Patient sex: F
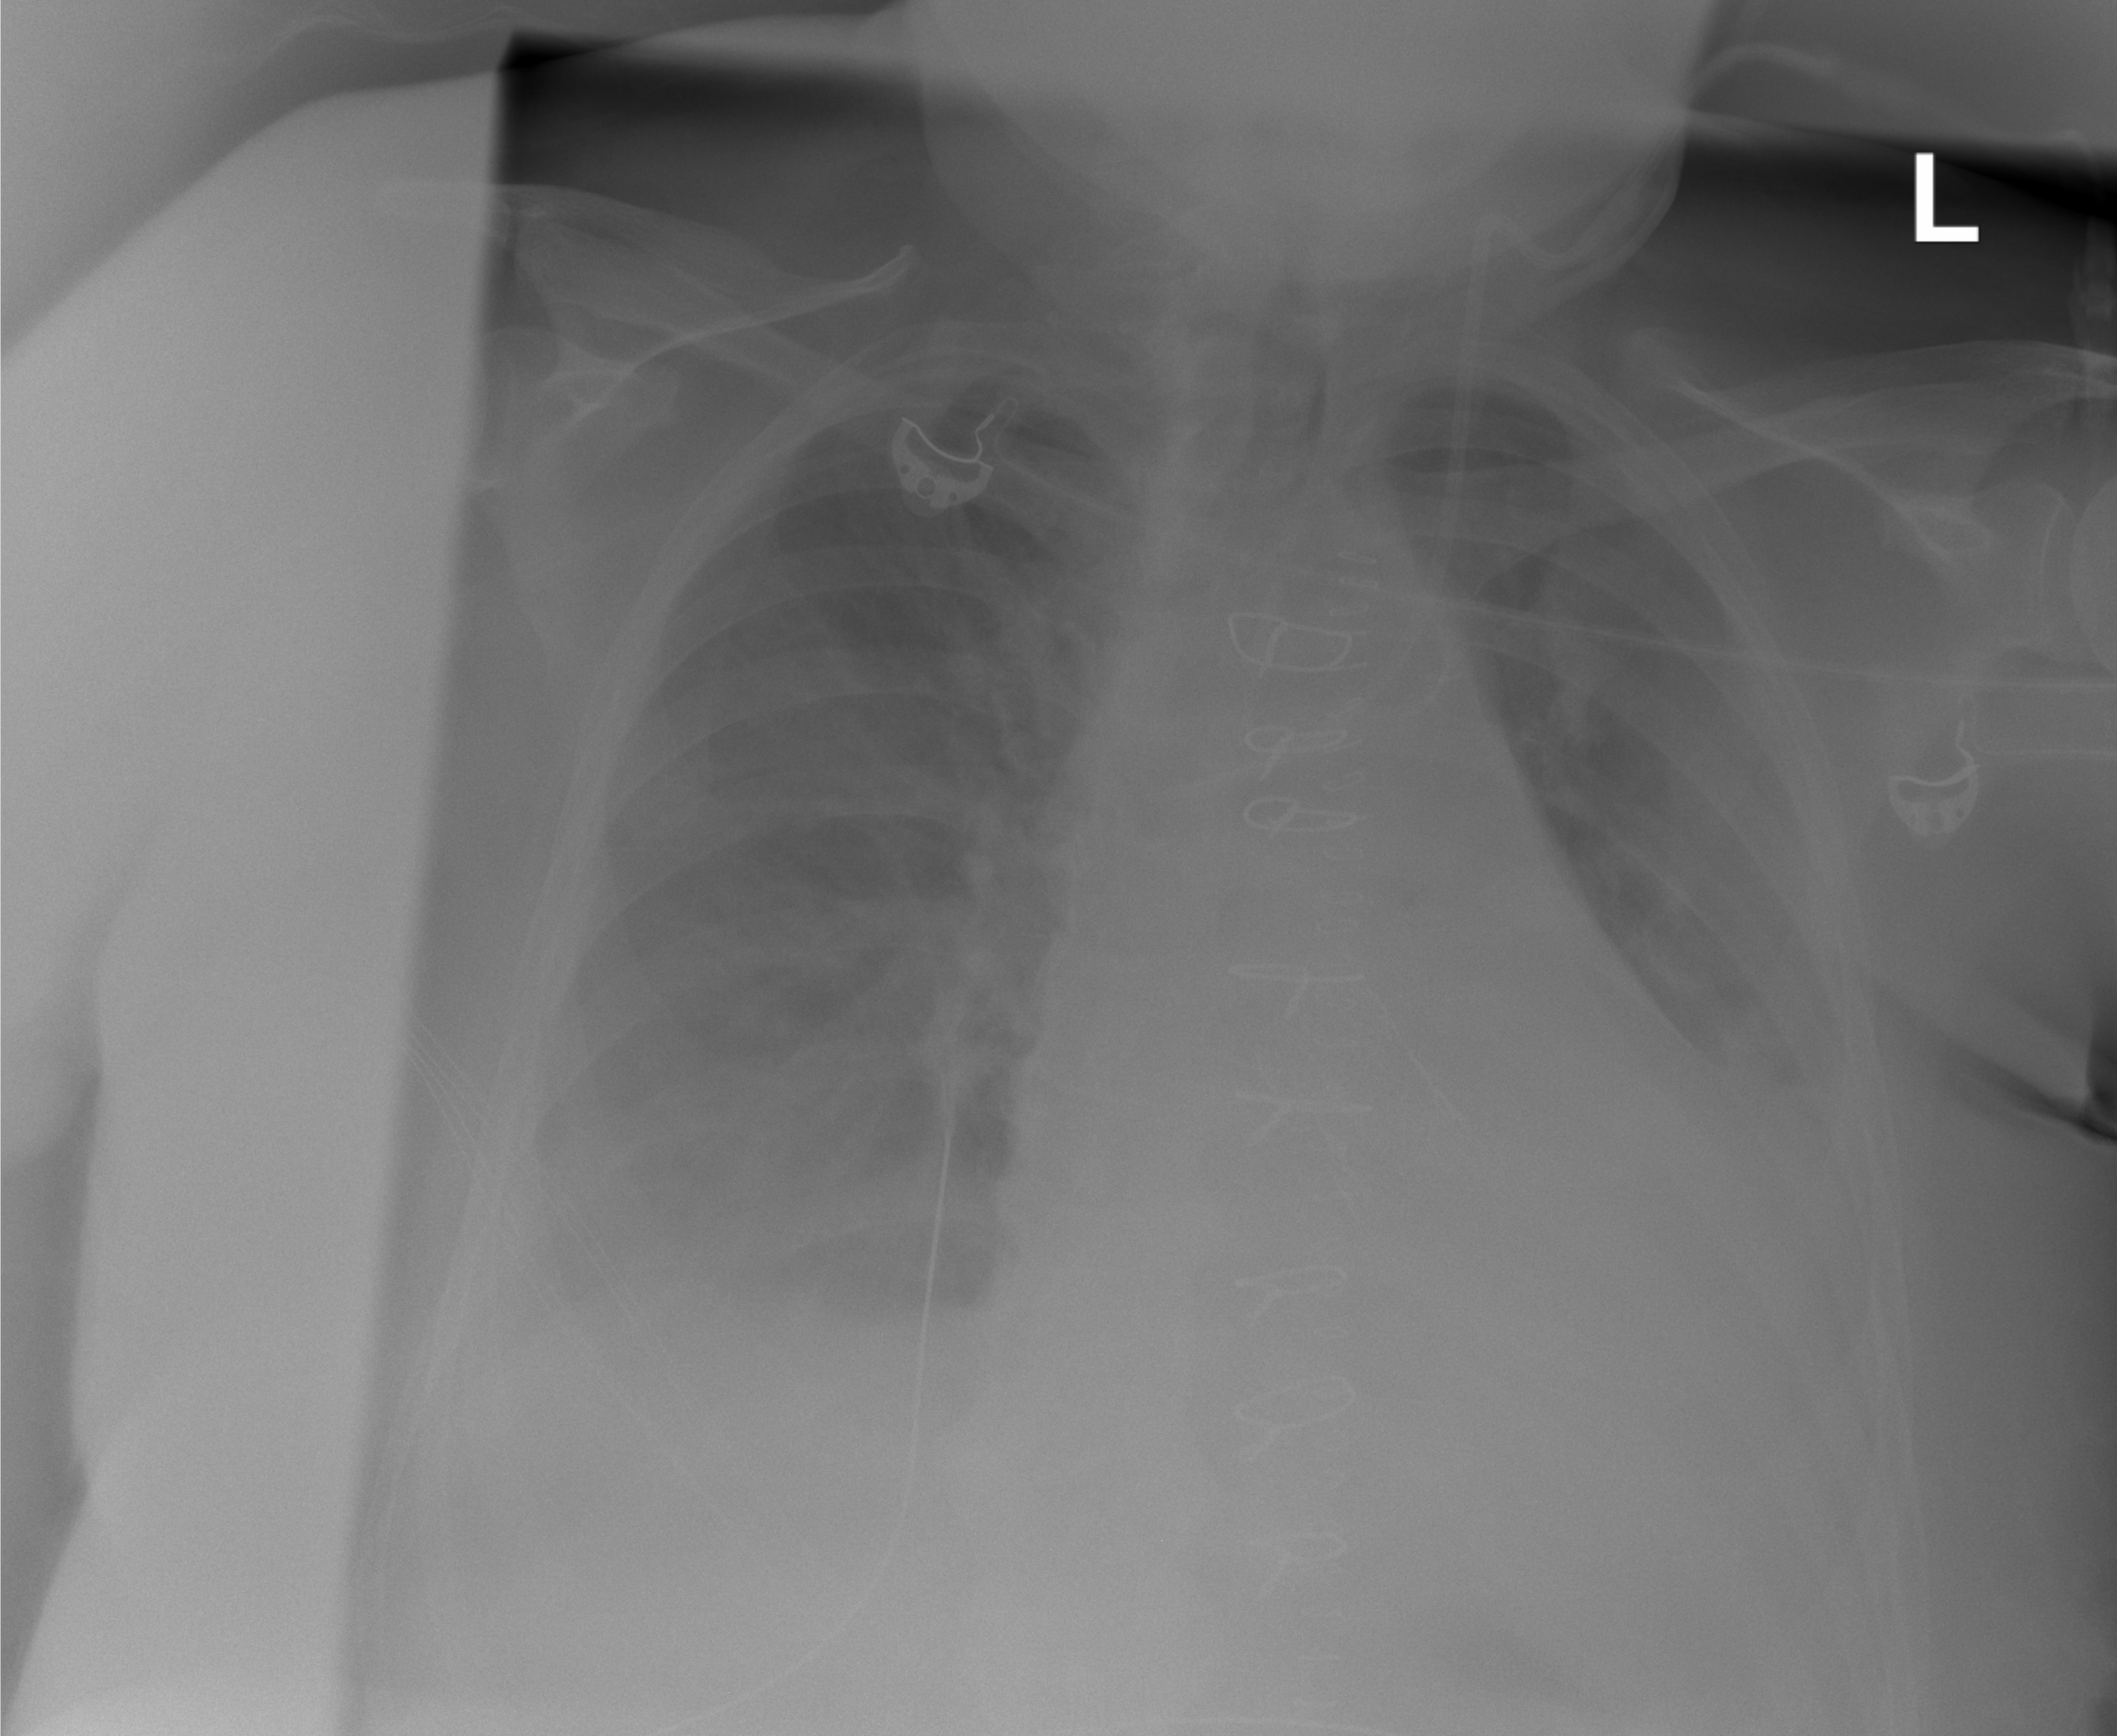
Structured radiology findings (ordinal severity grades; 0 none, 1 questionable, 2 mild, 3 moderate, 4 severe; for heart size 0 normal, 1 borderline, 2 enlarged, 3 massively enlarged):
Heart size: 2
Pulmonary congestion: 2
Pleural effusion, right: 2
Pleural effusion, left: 3
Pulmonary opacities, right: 3
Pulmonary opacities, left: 3
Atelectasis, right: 2
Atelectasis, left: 2